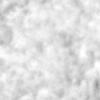
Label: no_change